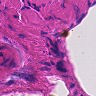
Metastatic tissue present: no